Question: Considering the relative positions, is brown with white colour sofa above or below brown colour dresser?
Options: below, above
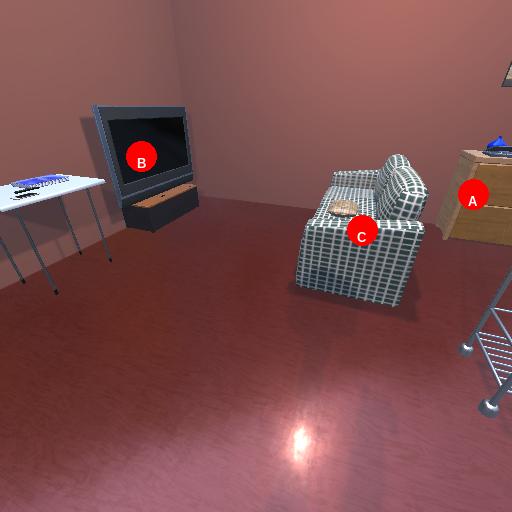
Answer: below